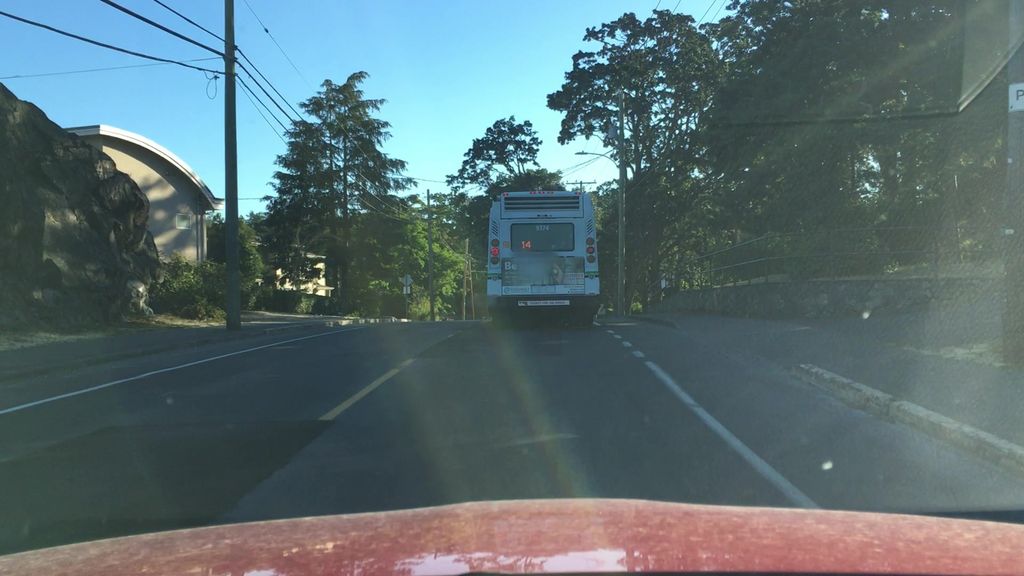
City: victoria